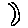
Label: moon